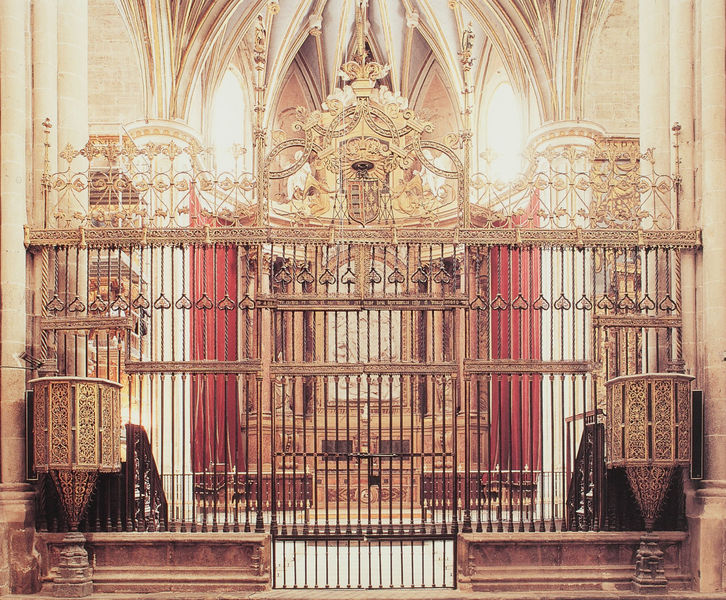
Titel: Gitter vor der Capilla Mayor /Kapelle in der Kathedrale Santa Iglesia in Zamora
Künstler: Francisco de Salamanca
Institution: Zamora, S. Iglesia
Schlagwörter: gott, weiß, gelb, fenster, holz, licht, marmor, pfeiler, säulen, rot, zaun, wand, architektur, stein, vorhang, gitter, kirche, gold, decke, innen, gotik, krone, mauer, bank, empore, metall, durchgang, foto, bögen, wände, eisen, schmiedeeisen, gewölbe, becken, altar, hochaltar, herzen, wappen, kirchenbank, lettner, schranke, dienste, kanzel, rippengewölbe, spitzbogen, apsis, chor, sakral, vergoldung, fesnter, basilika, bauwerk, schmiedeeisern, vierung, gewölberippen, auge gottes, lige, eisern, geteiltes wappen